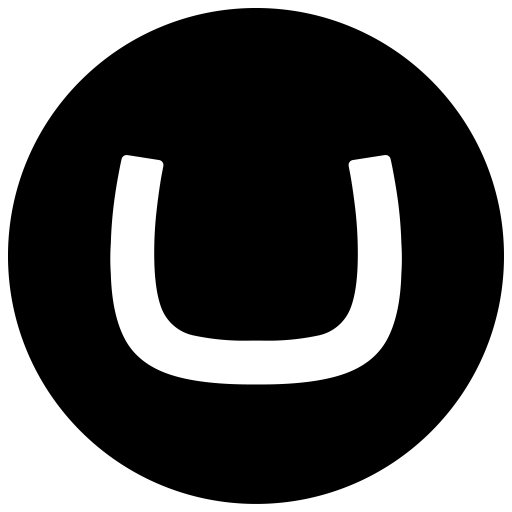
Tags: icon, FontAwesome, fa-icon, brand, umbraco